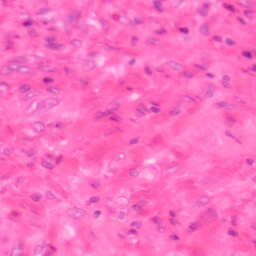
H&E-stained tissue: Colon